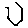
Label: hexagon